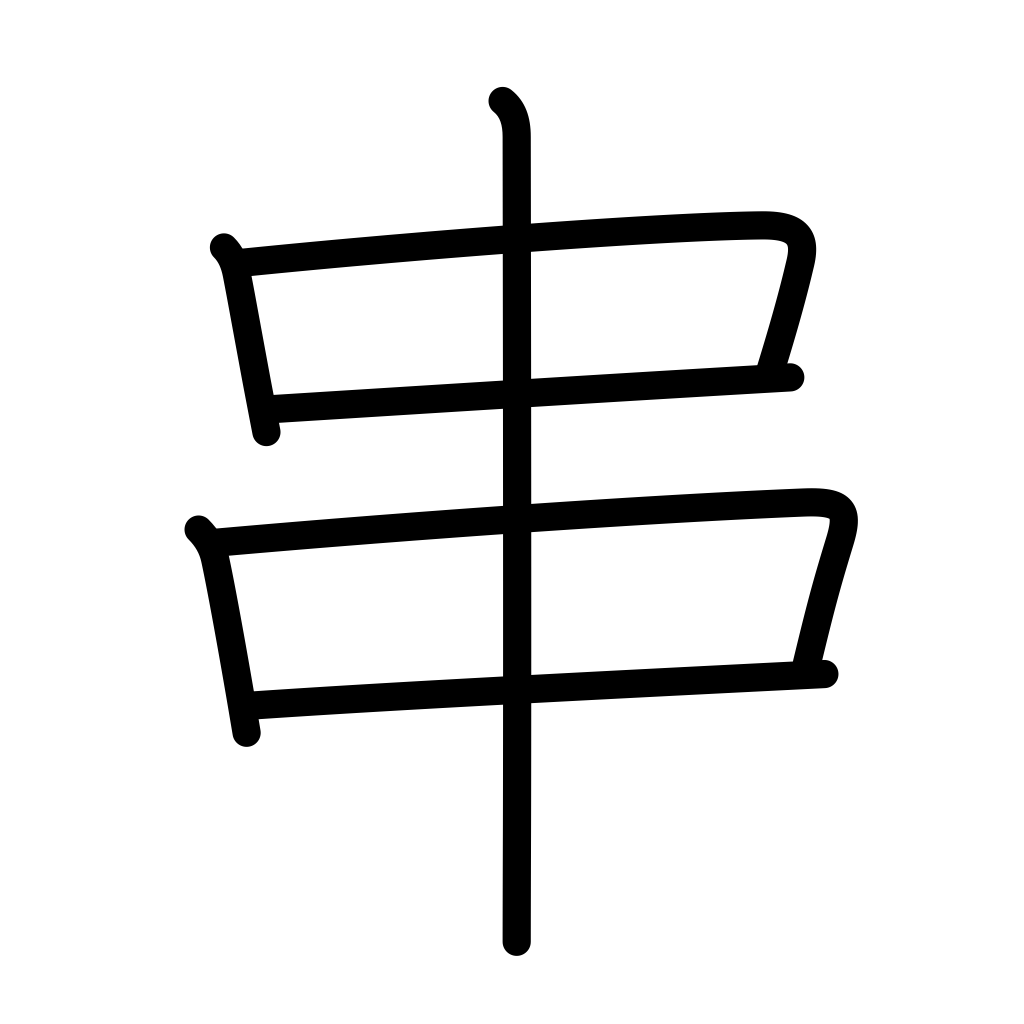
Meaning: spit, skewer